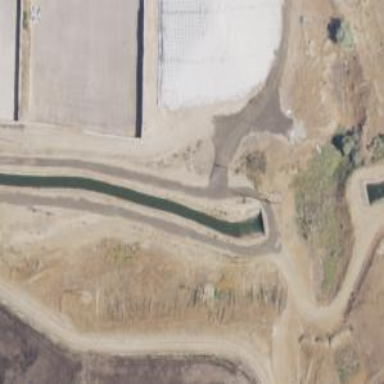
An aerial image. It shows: Canal used for irrigation purposes.